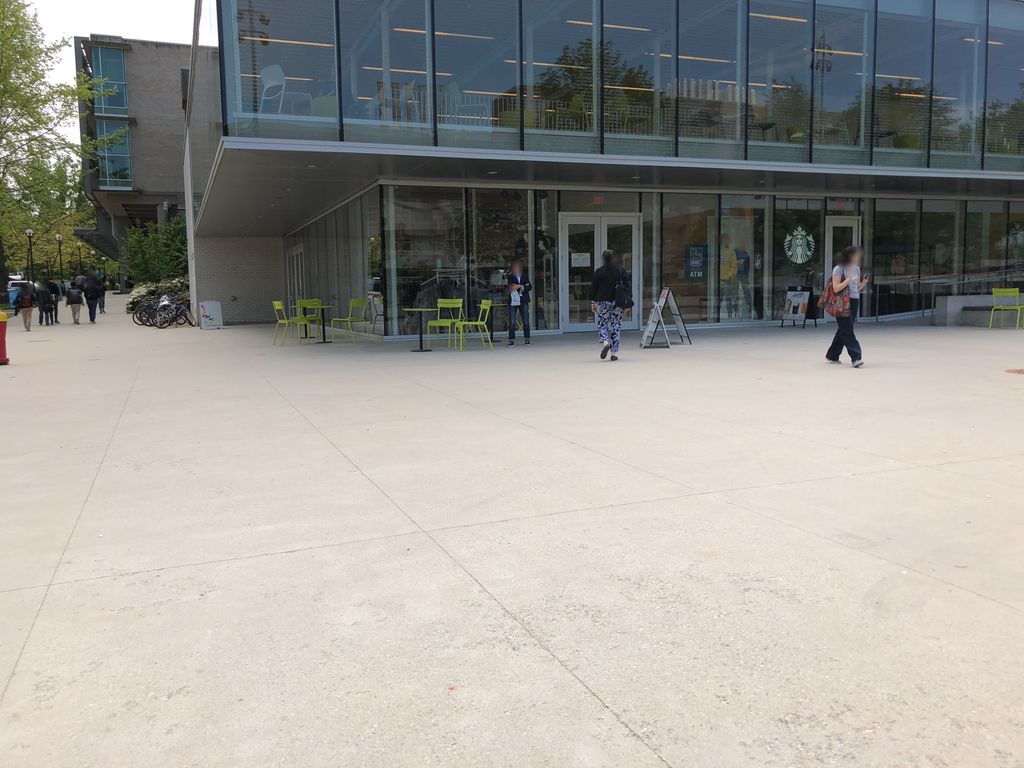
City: vancouver